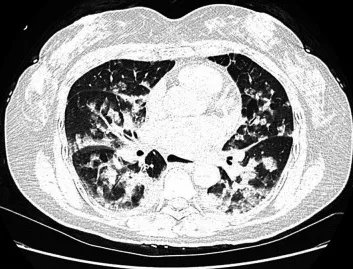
Chest computed tomography (CT) scans. (A) The initial chest CT scan performed upon admission demonstrated bilateral pulmonary edema.
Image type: radiology (ct)